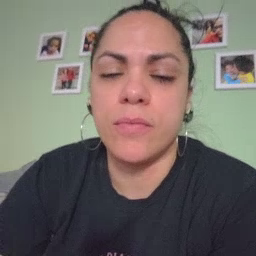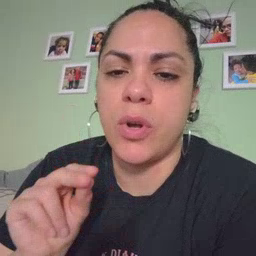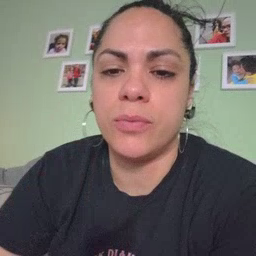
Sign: no